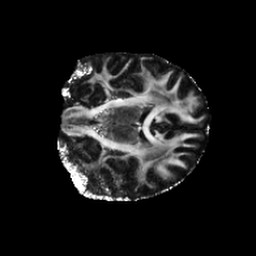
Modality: FA
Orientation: coronal
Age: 24
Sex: female
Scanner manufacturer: siemens
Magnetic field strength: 6.98 T
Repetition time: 7.776 s
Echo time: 0.076 s